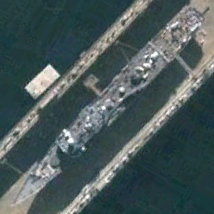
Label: cruiser